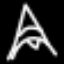
Label: The Eiffel Tower